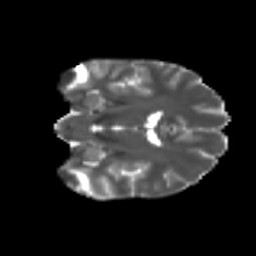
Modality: T2w
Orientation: coronal
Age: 23
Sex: female
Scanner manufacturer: ge
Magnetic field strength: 3 T
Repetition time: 7.8 s
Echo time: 0.061 s